Question: I am using VS 2012 , I want to implement folder level user authentication and authorization, i have following folder/files structure.

Following is file.
'''
<system.web>
<authentication mode="Forms">
<forms loginUrl="~/login.aspx" timeout="30" defaultUrl="~/default.aspx" cookieless="AutoDetect">
<credentials passwordFormat="Clear">
<user name="Admin" password="abc"/>
</credentials>
</forms>
</authentication>
</system.web>
<location path="~/Admin/Admin.aspx"></location>
<system.web>
<authorization>
<deny users="*"/>
<allow users="Admin"/>
</authorization>
</system.web>
</configuration>
'''
When i compile the application it gives me the following error message.
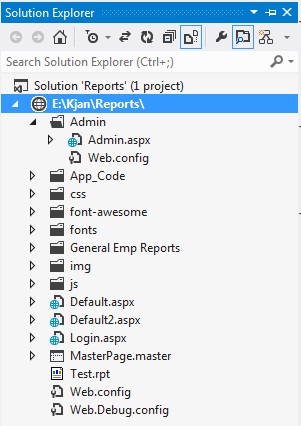
Answer: You can not use
'''
<authentication mode="Forms">
<forms loginUrl="~/login.aspx" timeout="30" defaultUrl="~/default.aspx" cookieless="AutoDetect">
<credentials passwordFormat="Clear">
<user name="Admin" password="abc"/>
</credentials>
</forms>
'''
In you inner web.config file.
Use this on root folder and '<user name="Admin" password="abc"/>' in your inner web.config file.
Some useful links
1. Multiple/Different authentication settings in web.config
If you are woking on different Areas then MVC
1. Different authentication mode for different areas